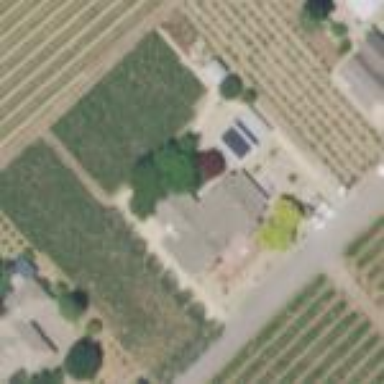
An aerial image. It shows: Vineyard with wine grapes as the main crop.